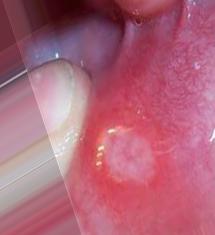
Condition: Mouth Ulcer